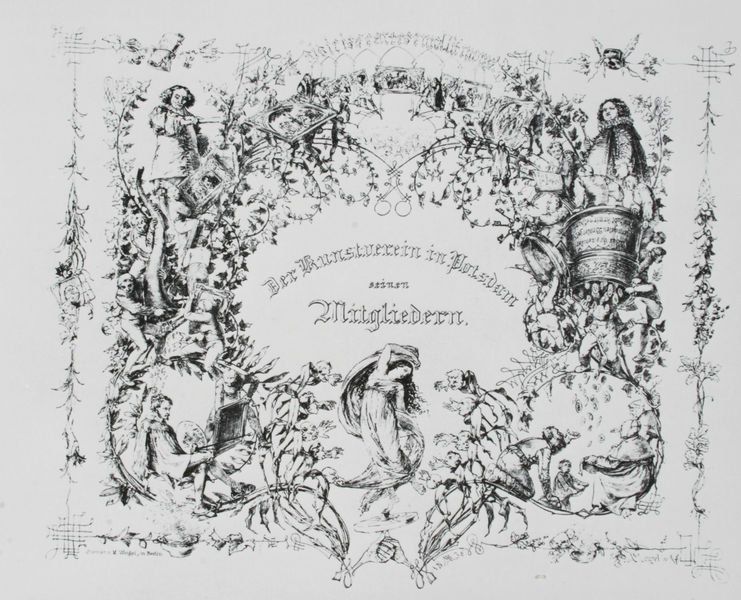
Titel: Mitgliederkarte (Aktie) des Kunstvereins in Potsdam
Künstler: Adolph Menzel
Standort: Berlin
Institution: Staatliche Museen zu Berlin, Kupferstichkabinett
Schlagwörter: blätter, flügel, mann, weiß, frauen, menschen, mädchen, äste, blumen, frau, grau, männer, schmuck, schwarz, zeichnung, blüte, blüten, dame, herren, muster, ornament, rahmen, bild, ast, zweige, gewänder, personen, musiker, pflanzen, tanzen, wald, engel, putto, ranken, schrift, grafik, graphik, figuren, kaiser, könig, inschrift, floral, ornamente, verzierung, maler, muse, staffelei, deutsch, menzel, becher, buch, geld, druck, druckgraphik, druckgrafik, radierung, stich, titel, künstler, seite, widmung, illustration, schwarzweiß, text, zeitschrift, zeitung, beschriftung, titelblatt, worte, palette, pinsel, ranke, buchdruck, buchtitel, deckblatt, girlanden, titelseite, karte, kanzel, herzog, adolph, dürer, insekt, urkunde, empire, reben, emblem, kupferstich, fraktur, design, der, einladung, genie, künstlerfest, figurinen, potsdam, wörter, aussichtsturm, zyklus, münzen, folge, handschlag, malstab, umrankt, mitglied, mitglieder, aste, weiss schwarz, geldregen, kunstverein, mitgliedern, widmungsblatt, nken, in, talent, m,iotglied, kunstverein potstam, einladungskarte, mirglieder, talend, jahresgabe, perspnen, mitgliederkarte, kunstverein potsdam